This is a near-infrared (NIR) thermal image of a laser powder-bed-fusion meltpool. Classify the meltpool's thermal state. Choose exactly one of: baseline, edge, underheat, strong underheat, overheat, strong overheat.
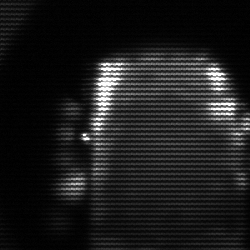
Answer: baseline